Question: I have the following page layout:

1. is the main menu
2. is the top menu
3. is the content [EDIT: Whoops it seems that I've lost some numbering, section 3 is the large middle section :)]
I would like to have separate sections to be managed (handled) by a separate modules (which seems logical), so how do I do that if I have only one 'ng-view' that does handling of whole page view. How does one bind a module to a separate ui section?
Thank you in advance
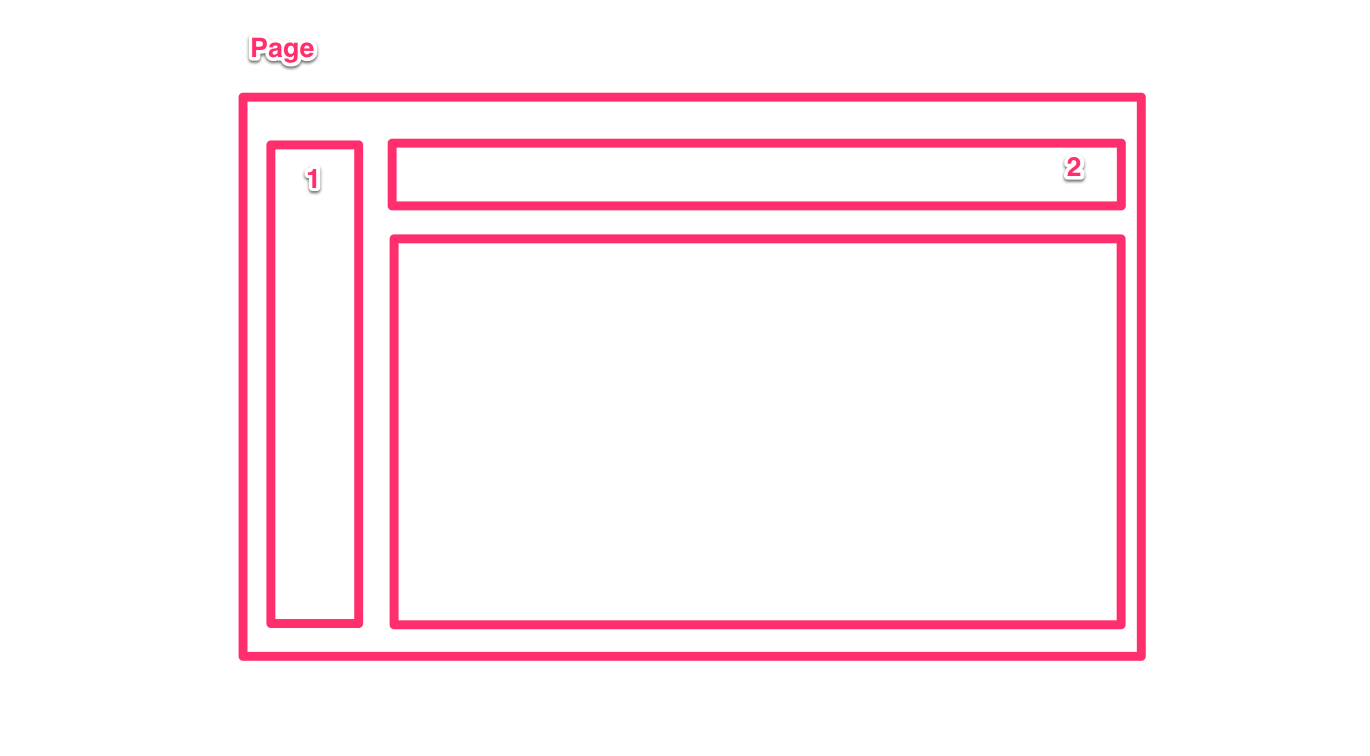
Answer: This is something many people want to accomplish with standard angular router but doesn't work well without hackish attempts. That is why Angular-UI team is working on a more refined solution to the nested states problem.
Checkout the <URL> as it may be a little confusing at first.